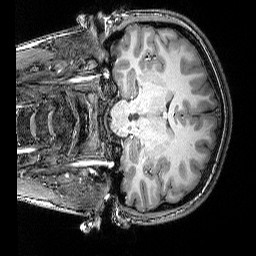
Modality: T1w
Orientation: coronal
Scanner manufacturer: siemens
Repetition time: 2.25 s
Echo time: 0.00418 s